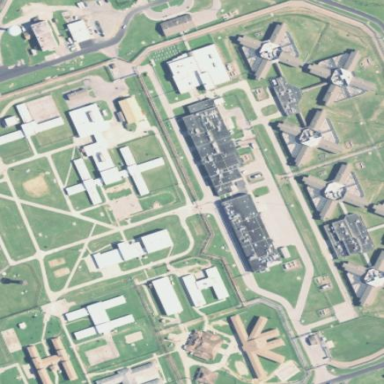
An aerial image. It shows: Prison enclosed by fence.